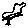
Label: bird